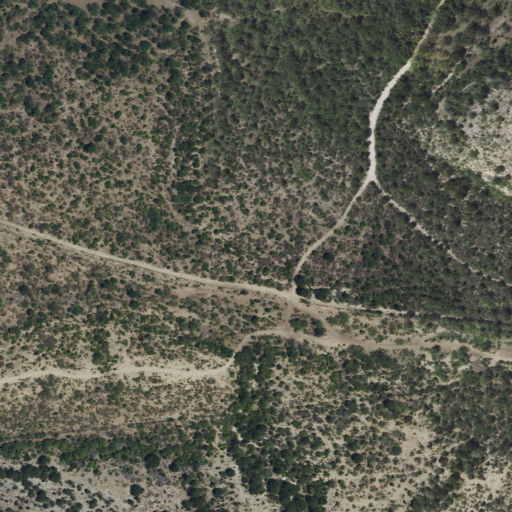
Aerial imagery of valley in Texas named Open Hollow containing shrub, deciduous forest, herbaceous wetlands, and woody wetlands